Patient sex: M
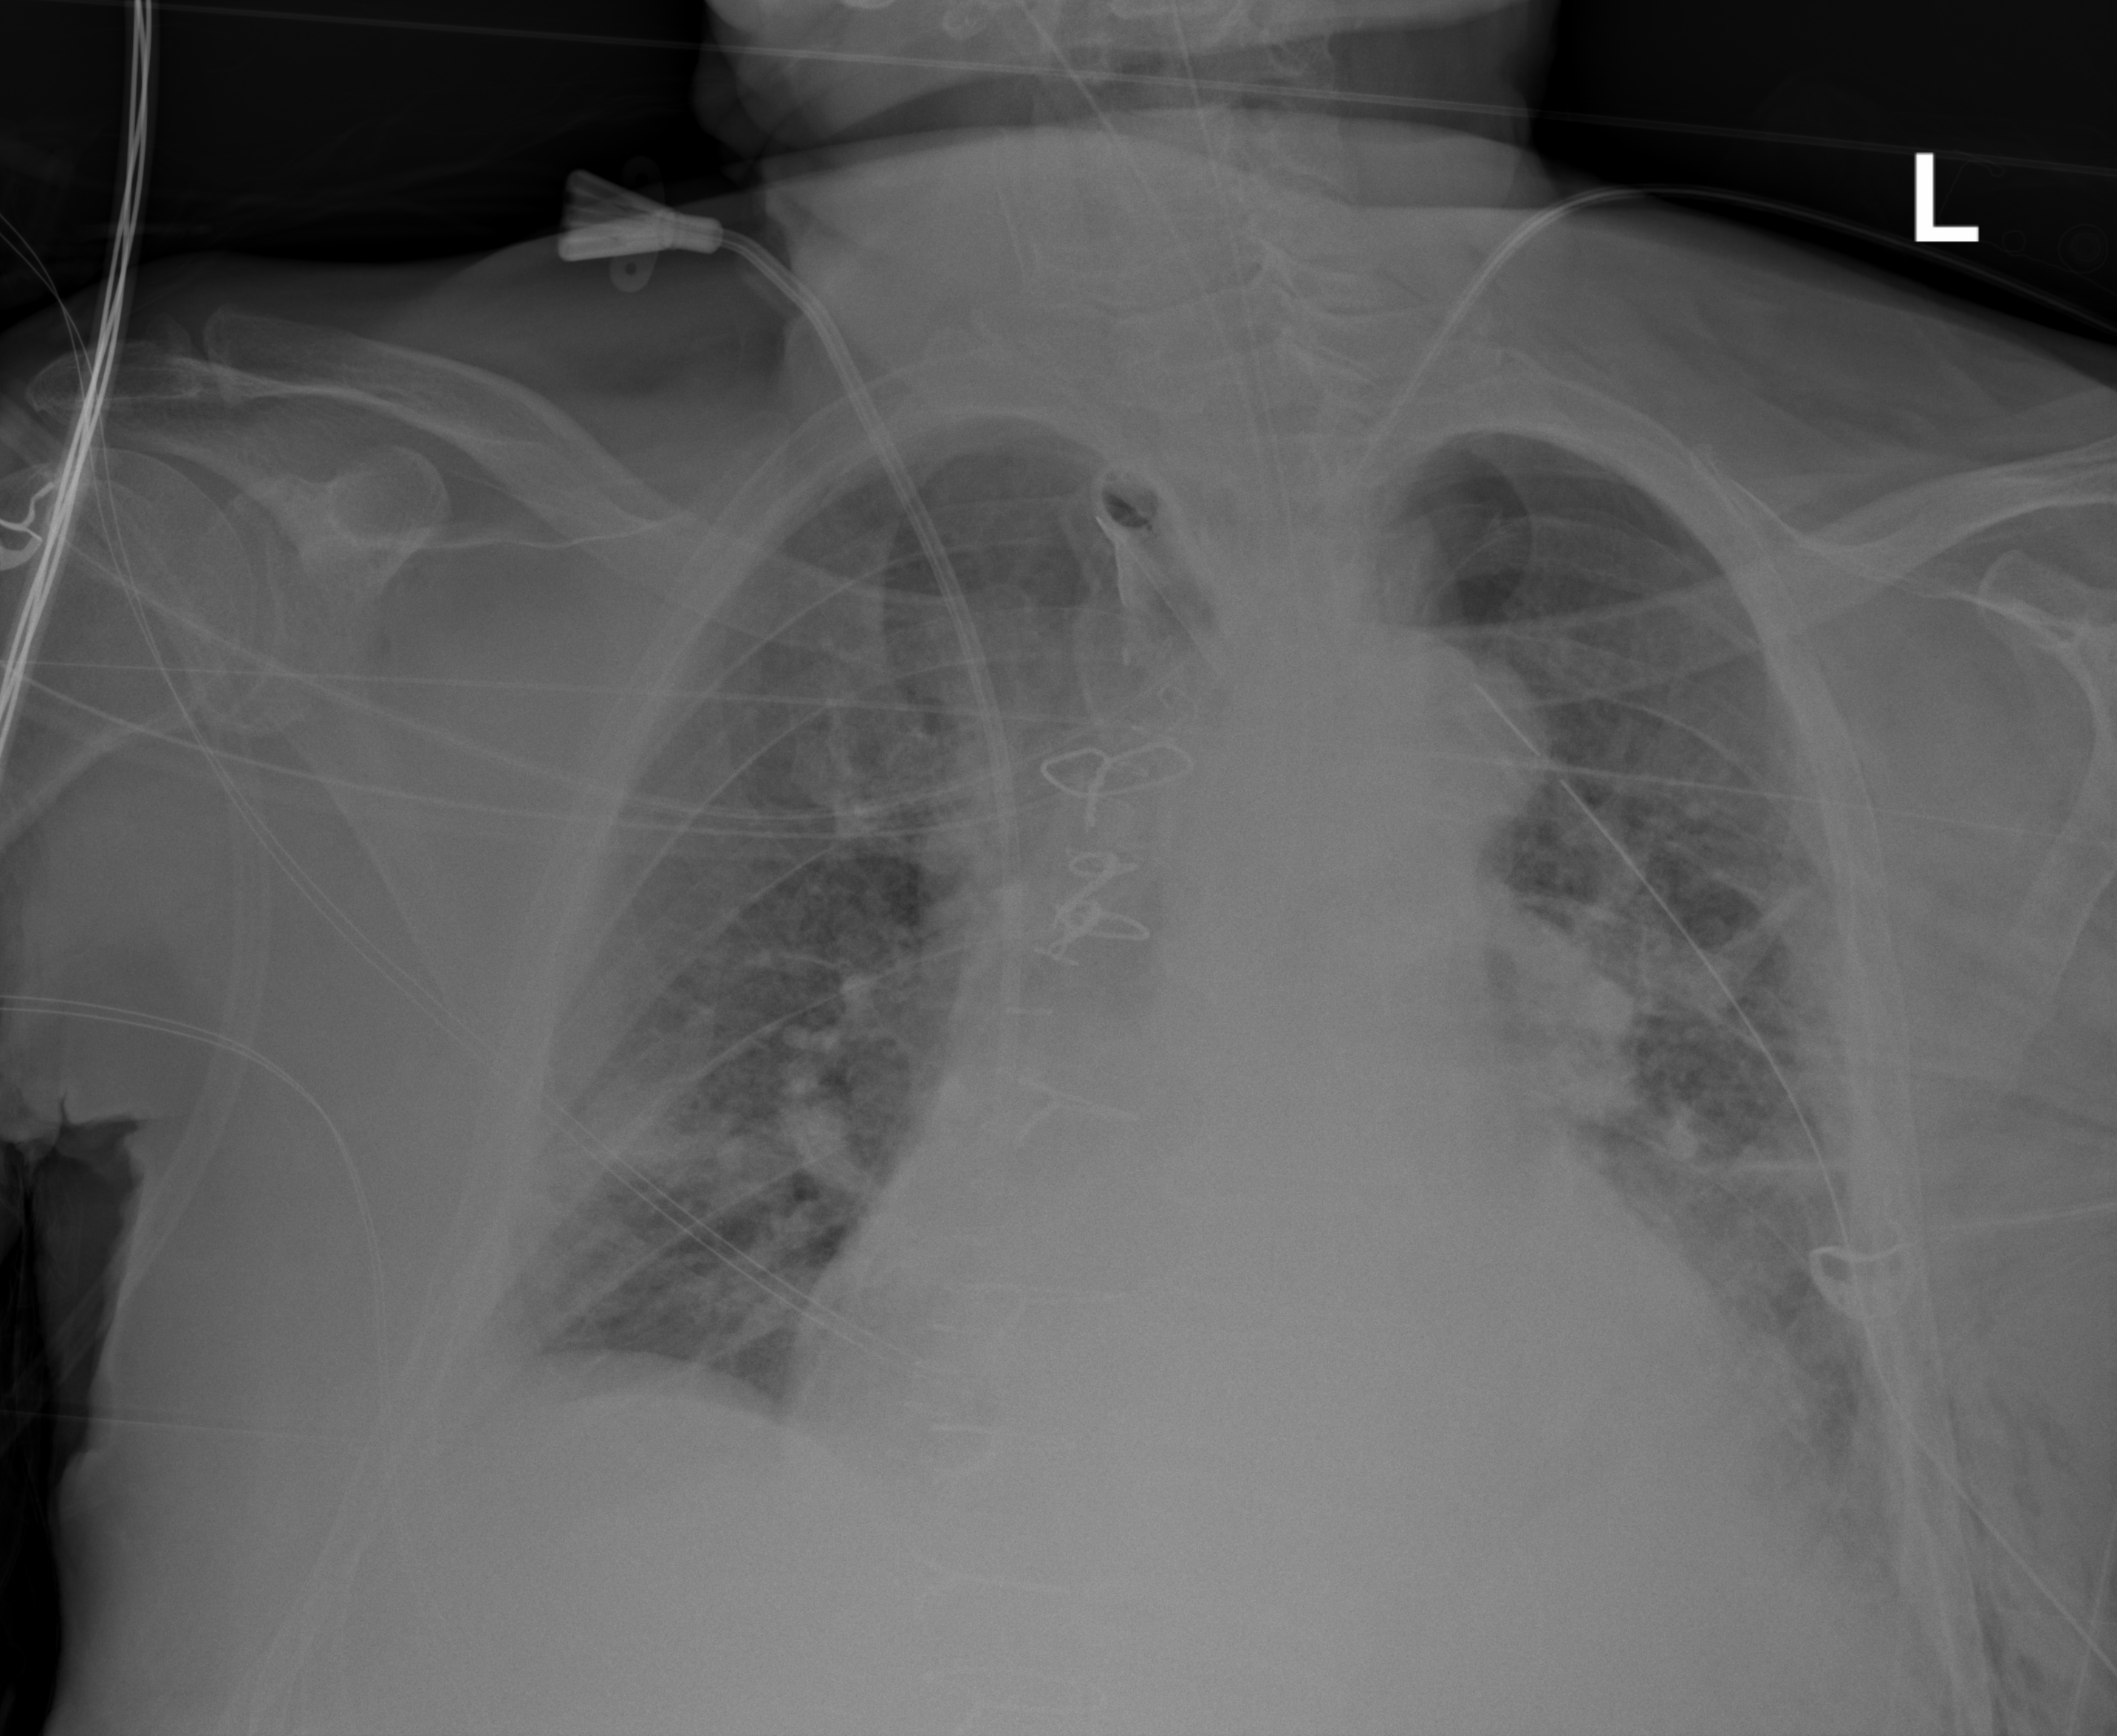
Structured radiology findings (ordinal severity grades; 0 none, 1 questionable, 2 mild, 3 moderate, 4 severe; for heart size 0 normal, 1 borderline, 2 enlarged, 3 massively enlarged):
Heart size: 2
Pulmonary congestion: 2
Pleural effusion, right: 1
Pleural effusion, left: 2
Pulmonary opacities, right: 3
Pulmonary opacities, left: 2
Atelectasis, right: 2
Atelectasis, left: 2